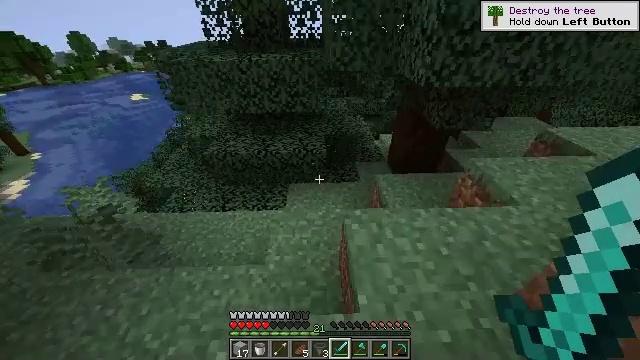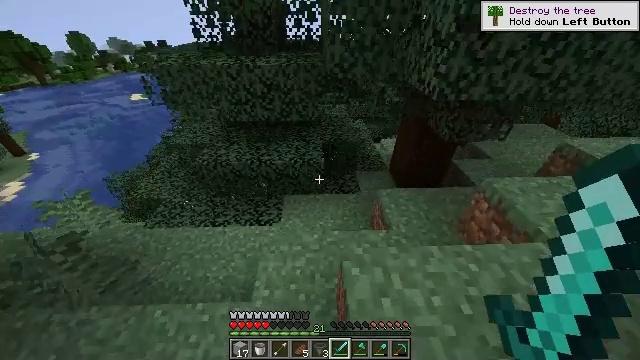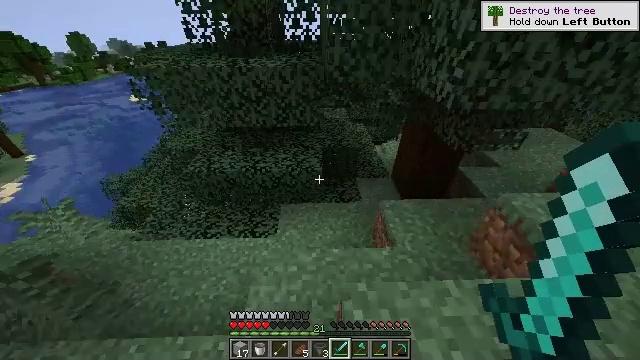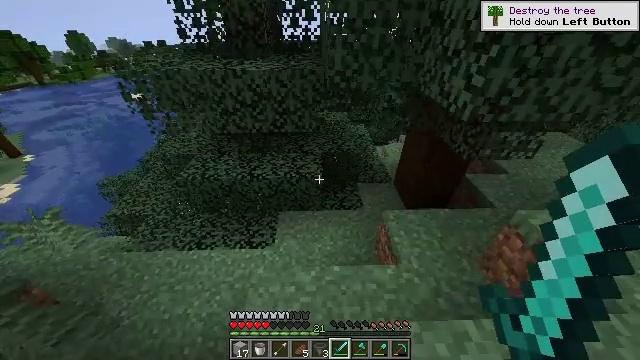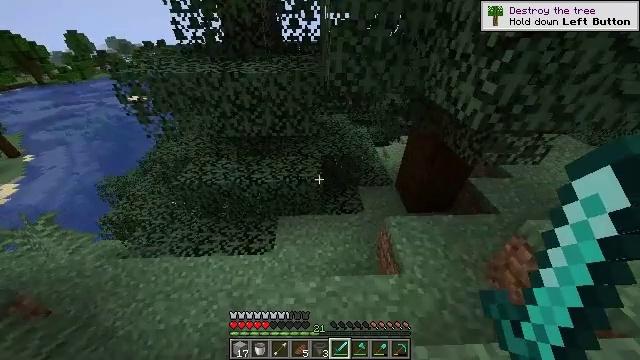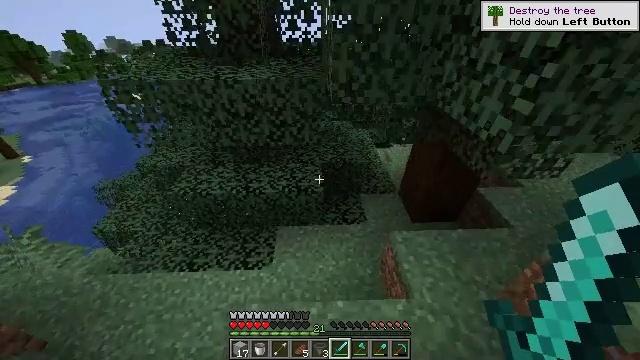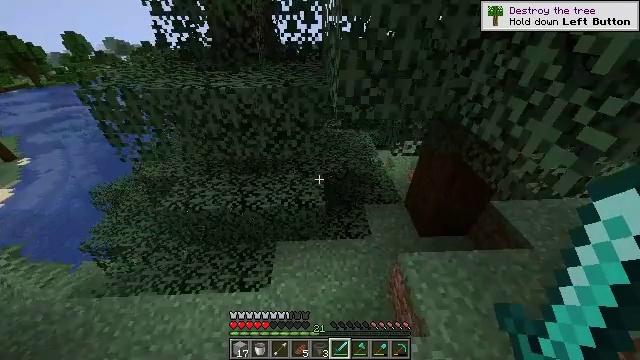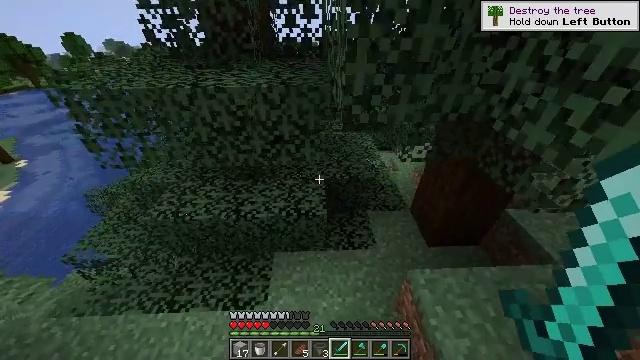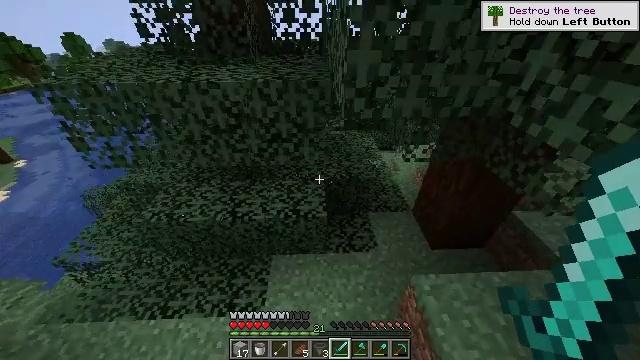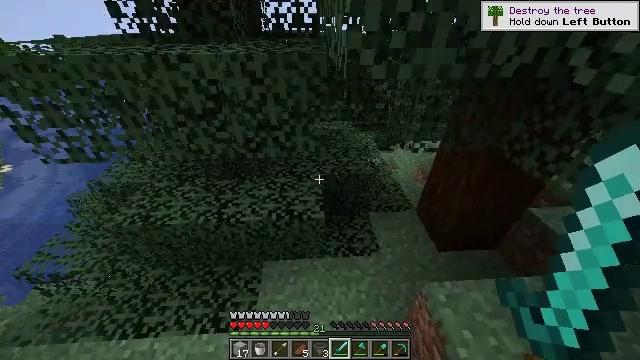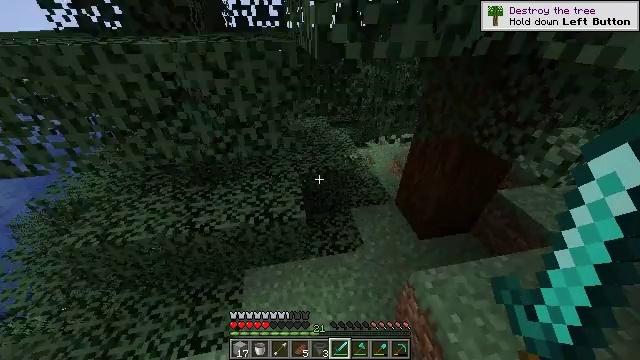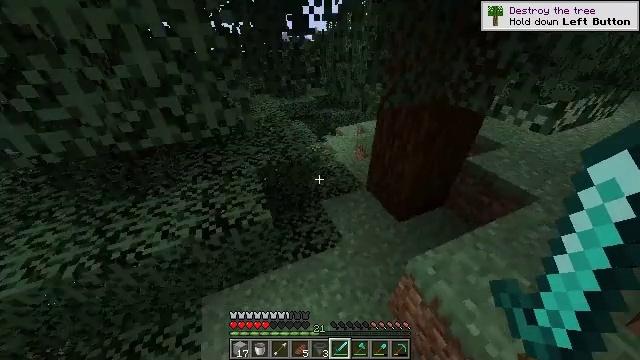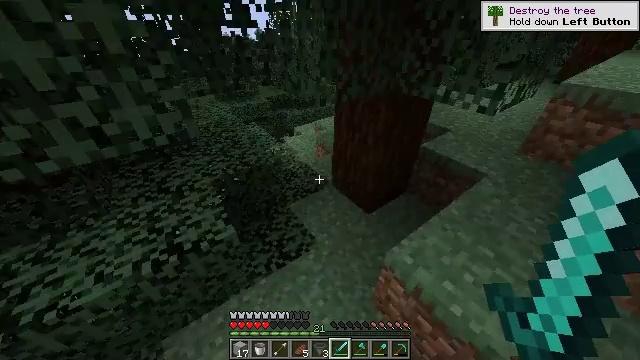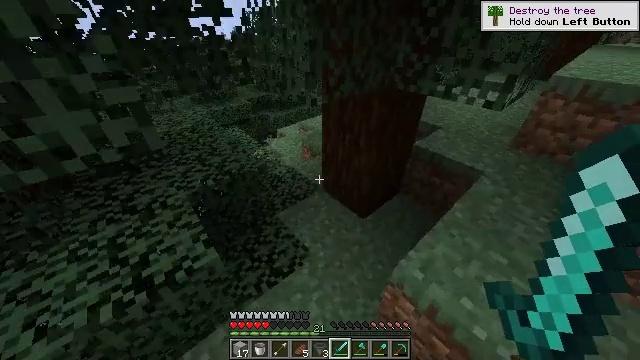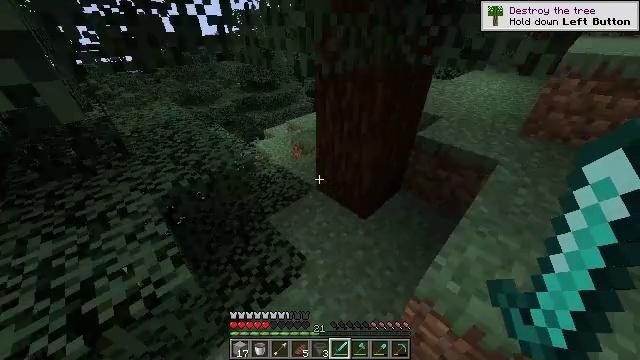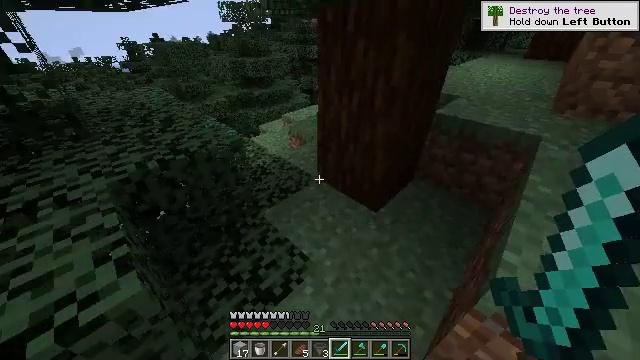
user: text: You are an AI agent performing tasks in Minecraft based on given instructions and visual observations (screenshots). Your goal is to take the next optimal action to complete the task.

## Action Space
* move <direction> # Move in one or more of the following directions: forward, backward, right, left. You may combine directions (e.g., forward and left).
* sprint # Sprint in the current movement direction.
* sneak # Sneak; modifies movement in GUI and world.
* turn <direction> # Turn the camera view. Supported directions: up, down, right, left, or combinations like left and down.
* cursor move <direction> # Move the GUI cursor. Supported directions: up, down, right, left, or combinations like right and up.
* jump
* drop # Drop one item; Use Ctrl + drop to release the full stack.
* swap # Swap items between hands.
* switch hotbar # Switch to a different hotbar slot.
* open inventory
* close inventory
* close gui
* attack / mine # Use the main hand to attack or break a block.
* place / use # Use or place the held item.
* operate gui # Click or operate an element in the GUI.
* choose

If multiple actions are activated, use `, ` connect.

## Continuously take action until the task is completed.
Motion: motion action
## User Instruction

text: Harvest sweet berries by mining the bush.
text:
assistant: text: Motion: move forward, sprint
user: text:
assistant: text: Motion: move forward, sprint
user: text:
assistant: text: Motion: move forward, sprint
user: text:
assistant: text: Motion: move forward
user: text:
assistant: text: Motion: move forward
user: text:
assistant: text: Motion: move forward
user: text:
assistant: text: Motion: move forward
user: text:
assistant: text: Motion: move forward
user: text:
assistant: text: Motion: move forward, turn right
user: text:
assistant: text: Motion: move forward, turn right
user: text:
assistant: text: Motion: move forward, turn right
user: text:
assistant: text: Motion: move forward, turn right
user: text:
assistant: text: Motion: move forward, turn right
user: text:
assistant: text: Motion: move forward, turn right
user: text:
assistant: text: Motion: move forward, turn right
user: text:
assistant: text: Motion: move forward
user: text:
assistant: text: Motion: move forward
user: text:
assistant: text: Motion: move forward, turn left
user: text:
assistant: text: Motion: move forward, turn left
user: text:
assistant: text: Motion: move forward, turn left
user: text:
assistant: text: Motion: move forward, turn left
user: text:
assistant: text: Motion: move forward
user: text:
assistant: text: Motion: move forward
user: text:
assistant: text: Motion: move forward
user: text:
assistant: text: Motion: move forward
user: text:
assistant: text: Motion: move forward
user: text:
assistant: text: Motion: move forward
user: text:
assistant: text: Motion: move forward
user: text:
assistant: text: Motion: move forward
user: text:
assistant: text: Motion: move forward